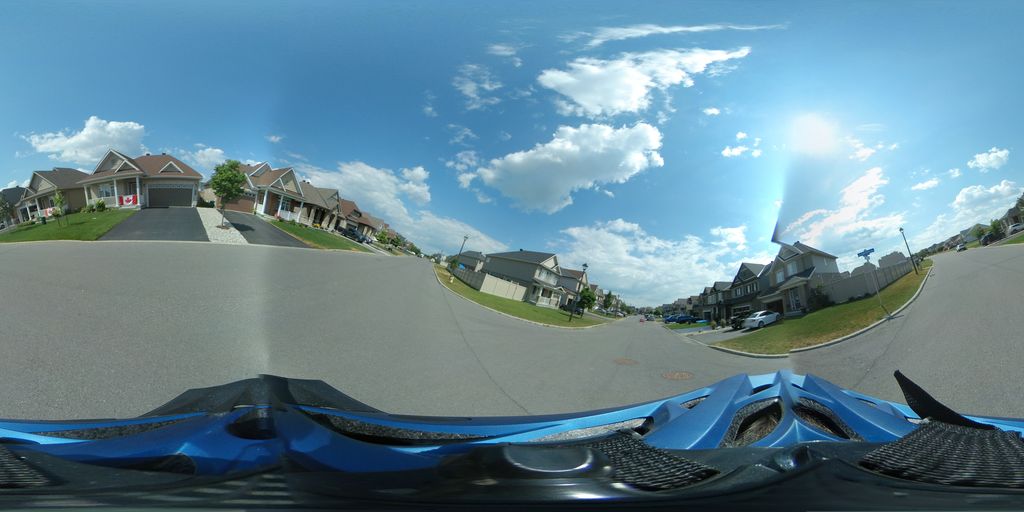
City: ottawa-gatineau